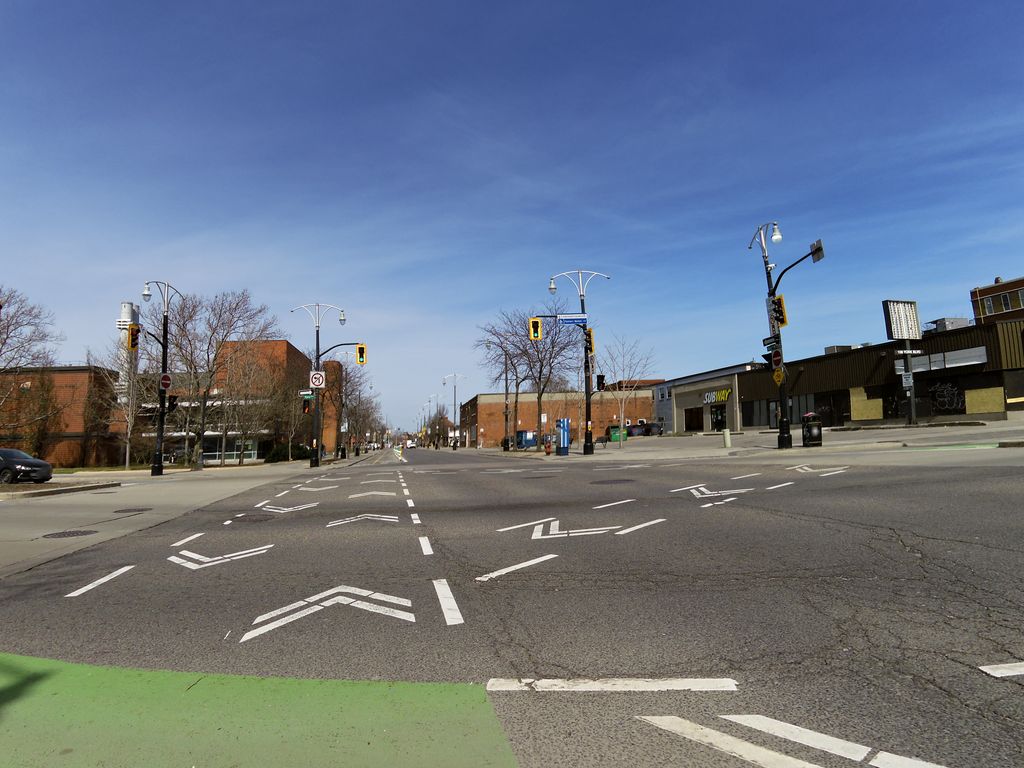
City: hamilton